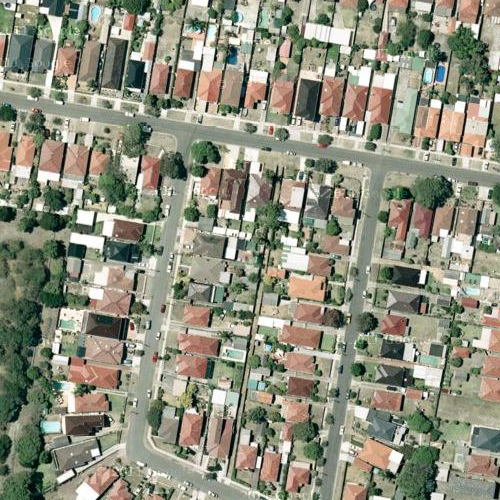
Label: sydney